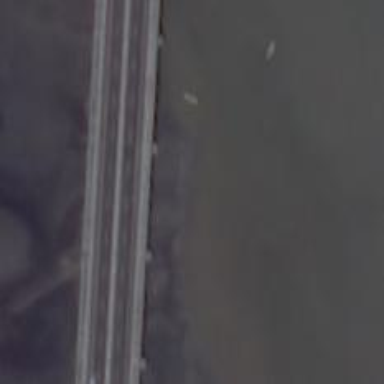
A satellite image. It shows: Motorway bridge.